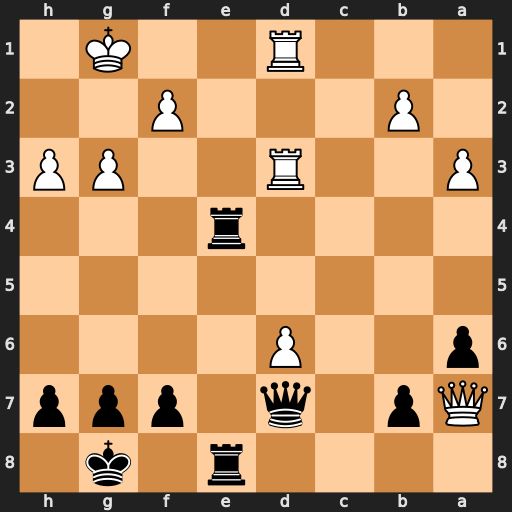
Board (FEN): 4r1k1/Qp1q1ppp/p2P4/8/4r3/P2R2PP/1P3P2/3R2K1
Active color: b
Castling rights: -
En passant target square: -
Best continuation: Qxh3 Re3 Rxe3 Qxe3 Rxe3